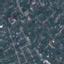
Land use / land cover class: Residential